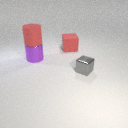
large red rubber cube behind small gray metal cube